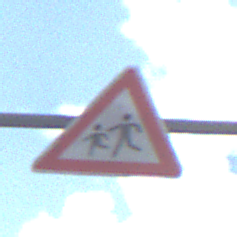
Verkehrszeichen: KinderRechts
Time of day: MorningAfternoon
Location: Outdoor (Suburban)
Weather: PartlyCloudy
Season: NotSpecified
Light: Natural